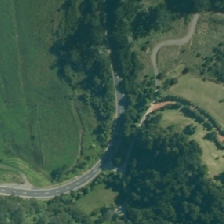
Land cover: manuka_kanuka